Field crop: maize
Growth stage: 2
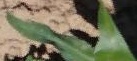
Species: maize